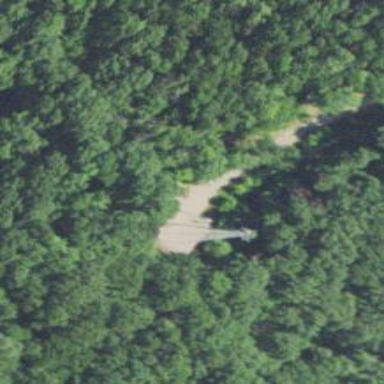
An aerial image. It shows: Communication mast tower.